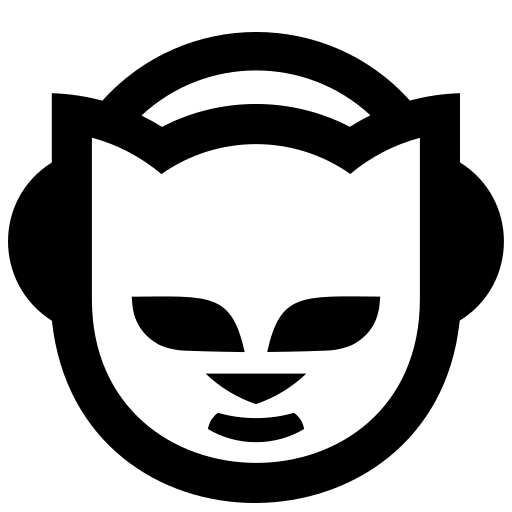
Tags: icon, FontAwesome, fa-icon, brand, napster